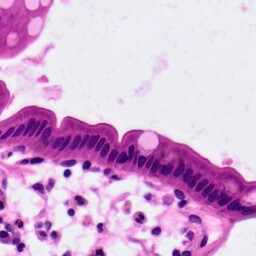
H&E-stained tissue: Pancreatic